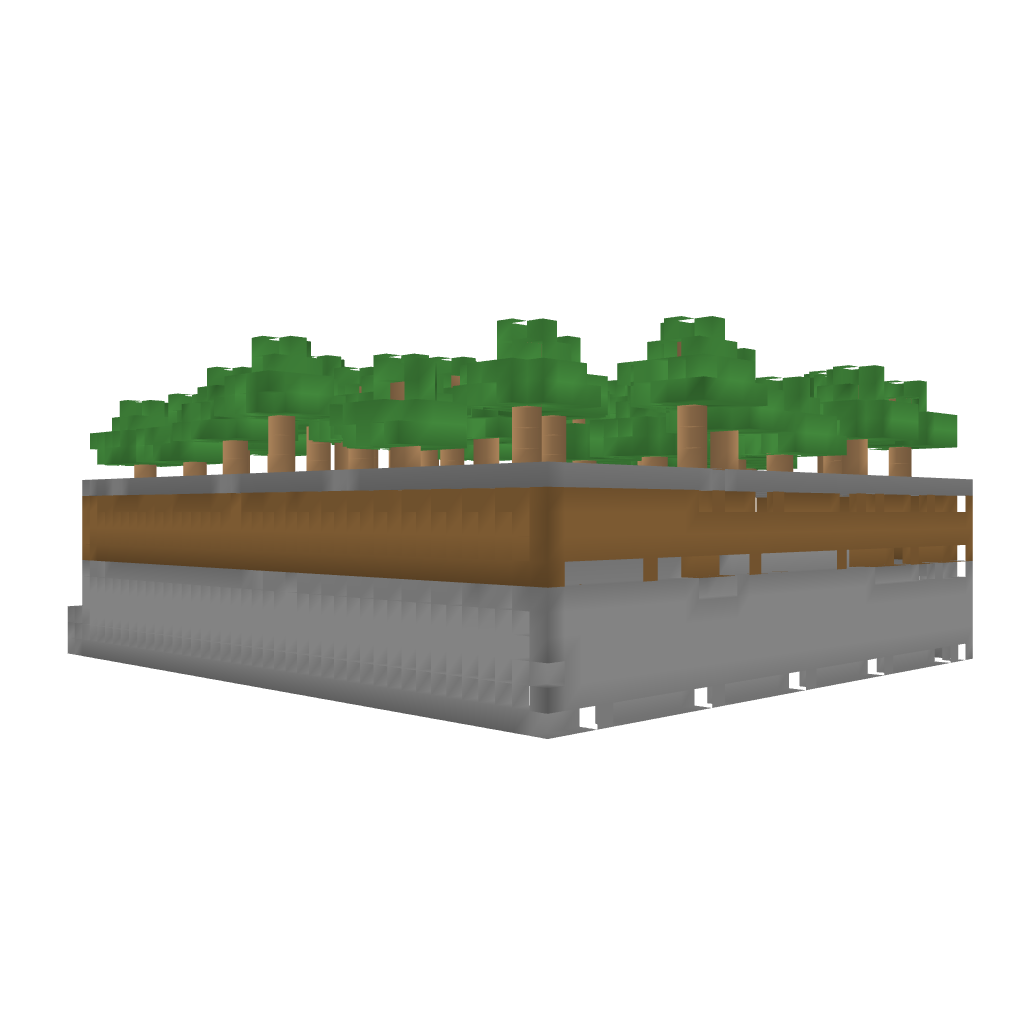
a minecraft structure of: Secret Base entrance bad low quality a lot of earth